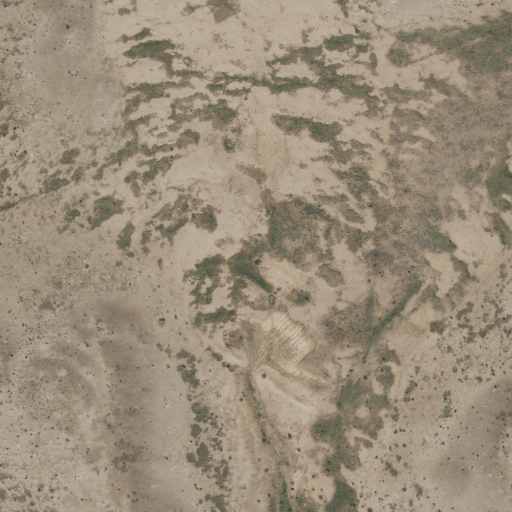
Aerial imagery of valley in Texas named Colquitt Draw containing only shrub